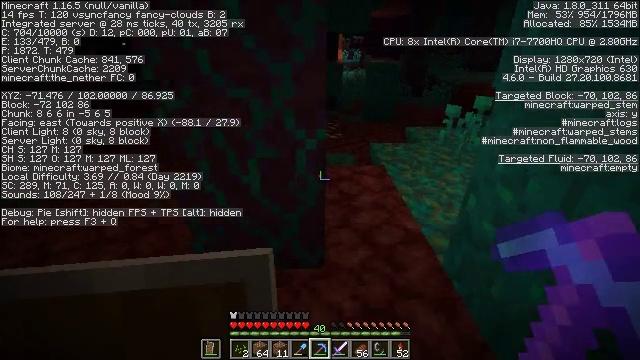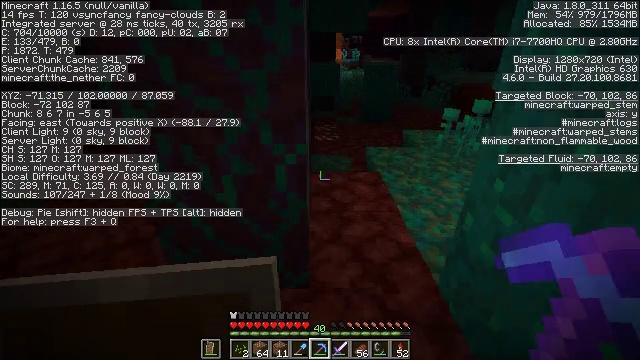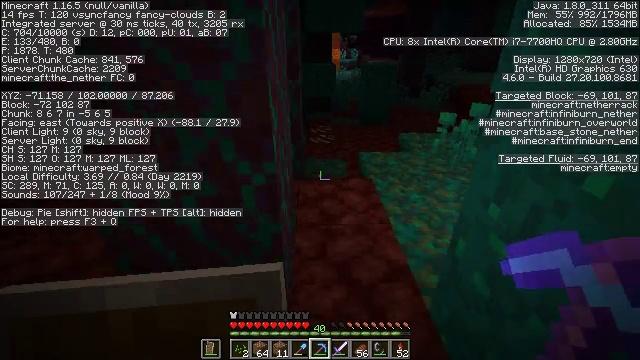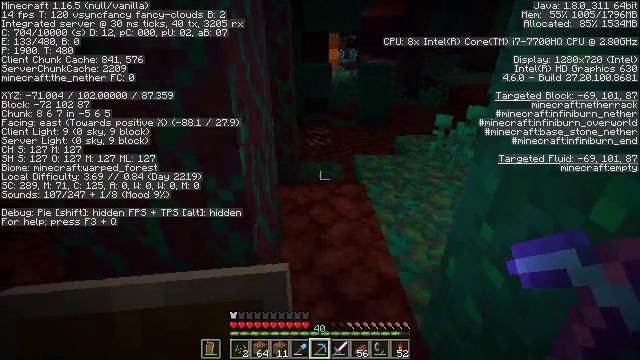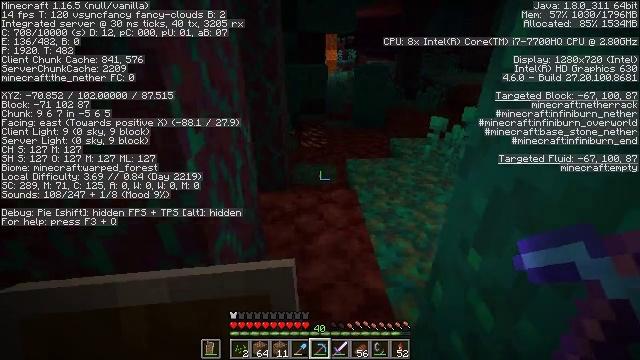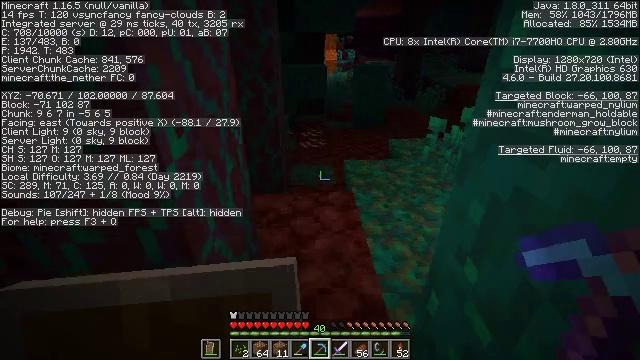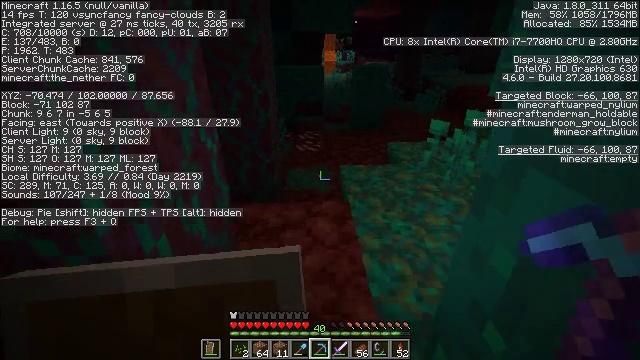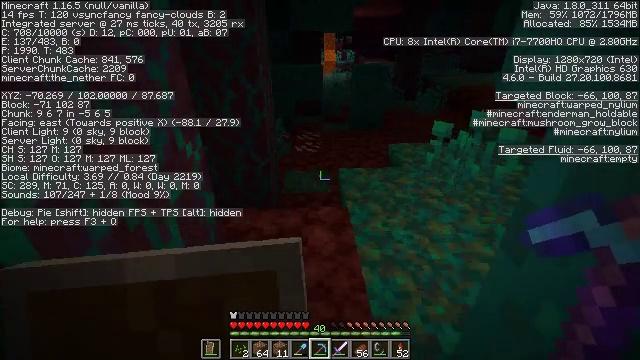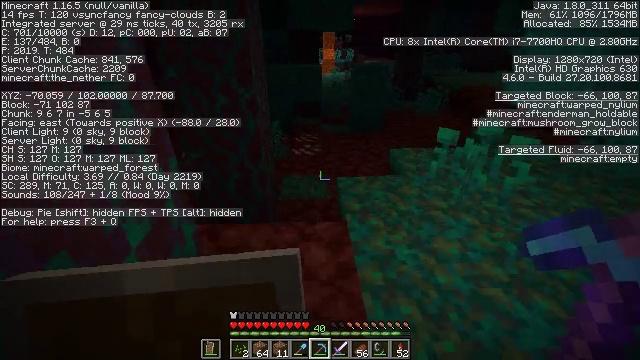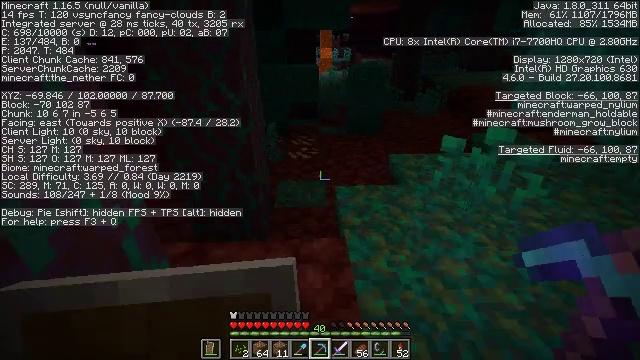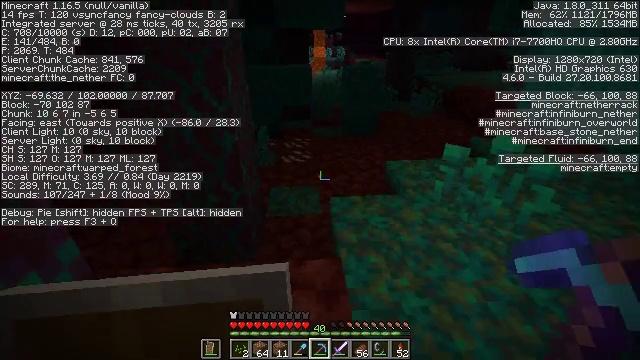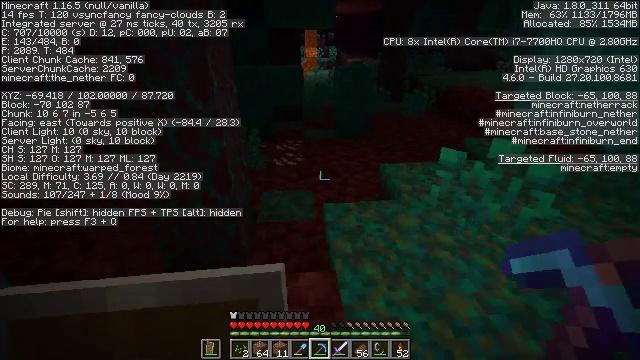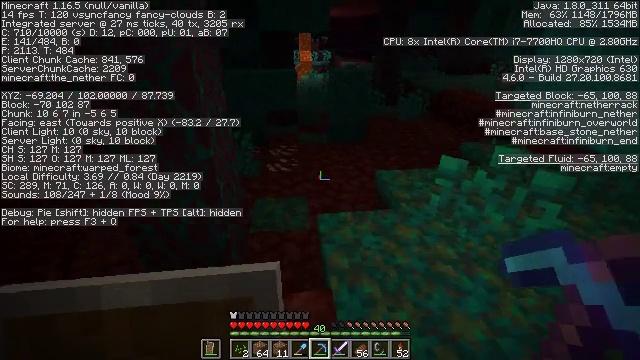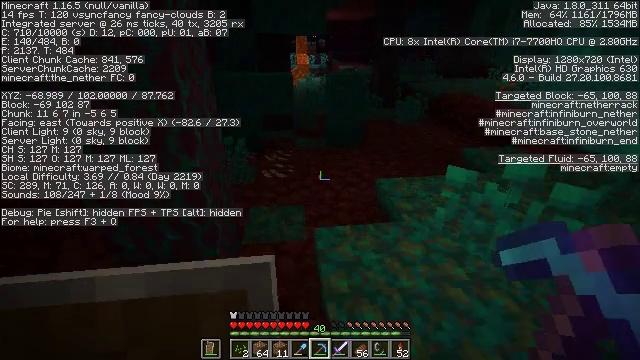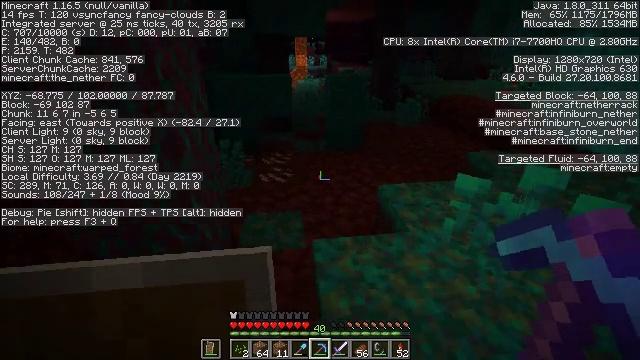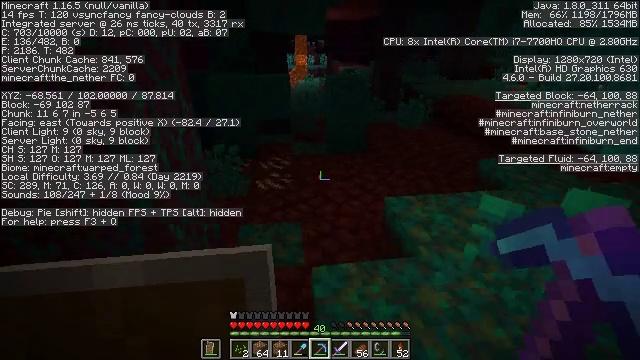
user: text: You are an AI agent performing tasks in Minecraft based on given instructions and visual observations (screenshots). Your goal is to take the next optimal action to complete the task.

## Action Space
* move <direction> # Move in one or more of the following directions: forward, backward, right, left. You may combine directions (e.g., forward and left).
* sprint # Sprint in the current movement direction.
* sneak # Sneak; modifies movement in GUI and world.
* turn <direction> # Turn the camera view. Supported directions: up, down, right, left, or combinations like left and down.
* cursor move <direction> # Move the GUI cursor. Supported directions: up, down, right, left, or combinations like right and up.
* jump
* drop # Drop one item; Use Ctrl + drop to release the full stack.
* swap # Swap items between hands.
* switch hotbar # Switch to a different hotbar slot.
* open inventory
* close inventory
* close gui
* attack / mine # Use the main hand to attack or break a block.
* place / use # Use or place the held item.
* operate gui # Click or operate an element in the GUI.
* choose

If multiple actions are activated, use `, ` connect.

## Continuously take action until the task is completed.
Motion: motion action
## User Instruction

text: Mine warped nylium in the Nether.
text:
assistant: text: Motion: move forward and move right
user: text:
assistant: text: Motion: move forward and move right
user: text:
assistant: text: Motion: move forward and move right
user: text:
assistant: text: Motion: move forward and move right
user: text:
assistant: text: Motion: move forward
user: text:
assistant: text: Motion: move forward
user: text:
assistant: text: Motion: move forward
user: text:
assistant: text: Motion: move forward
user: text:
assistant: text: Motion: move forward
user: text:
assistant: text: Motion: move forward, turn right
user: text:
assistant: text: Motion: move forward, turn right
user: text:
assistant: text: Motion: move forward, turn right
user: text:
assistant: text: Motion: move forward
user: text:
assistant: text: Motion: move forward
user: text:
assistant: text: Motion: move forward
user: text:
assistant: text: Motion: move forward
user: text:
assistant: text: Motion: move forward
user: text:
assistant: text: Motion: move forward
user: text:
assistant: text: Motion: move forward
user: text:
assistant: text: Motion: move forward
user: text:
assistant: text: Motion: move forward
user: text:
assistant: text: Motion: move forward
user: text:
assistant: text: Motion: move forward
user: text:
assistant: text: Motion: move forward
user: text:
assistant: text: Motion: move forward
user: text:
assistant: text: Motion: move forward
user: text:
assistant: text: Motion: move forward
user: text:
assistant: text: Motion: move forward
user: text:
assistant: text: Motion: move forward
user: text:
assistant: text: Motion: move forward